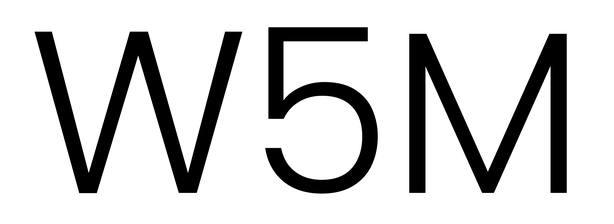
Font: Poppins-Light